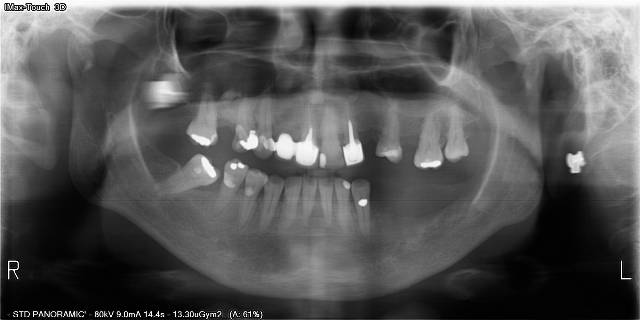
adult